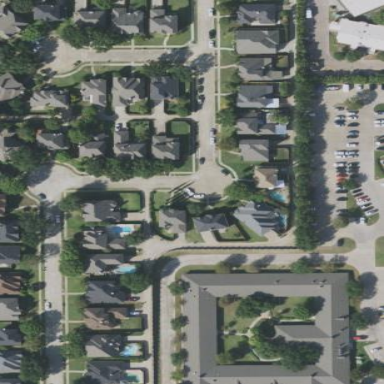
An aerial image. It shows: Residential area within neighborhood.